Field crop: tomato
Growth stage: 1
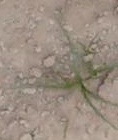
Species: cyperus